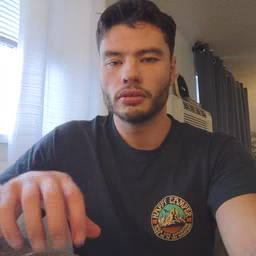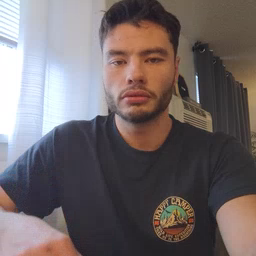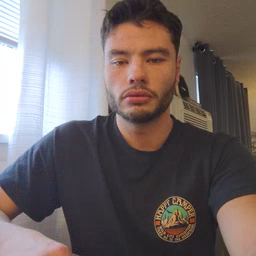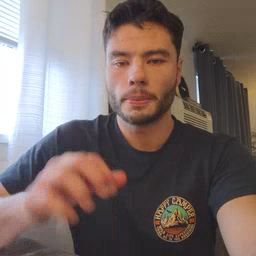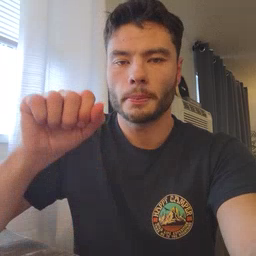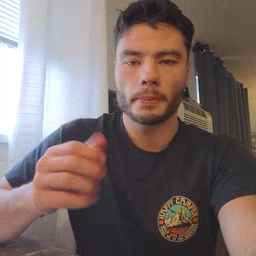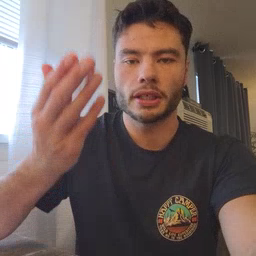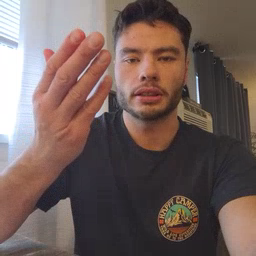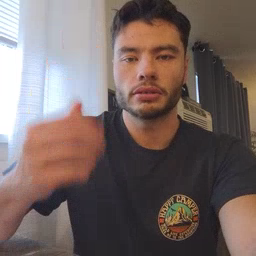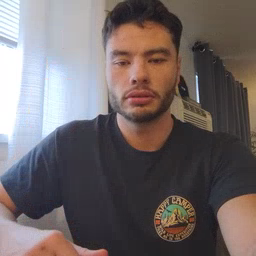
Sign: mitten